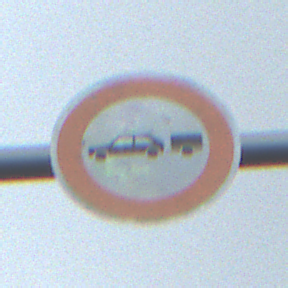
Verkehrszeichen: VerbotPersonenkraftwagenMitAnhaenger
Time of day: Midday
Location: Outdoor (Suburban)
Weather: Overcast
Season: NotSpecified
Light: Natural